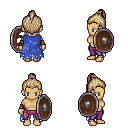
a pixel art fantasy rpg character, female body template, human, tanned skin, blue tattered cape, magenta pants, white blonde short topknot hairstyle, leather bracers, shield, four views (front, back, left, right), 2x2 character sprite sheet, small pixel art, hard edges, no anti-aliasing